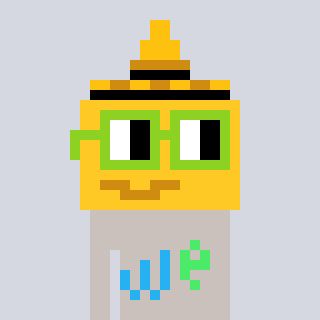
a pixel art character with square light green glasses, a mustard-shaped head and a foggrey-colored body on a cool background